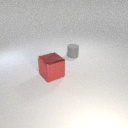
large red metal cube in front of small gray rubber cylinder